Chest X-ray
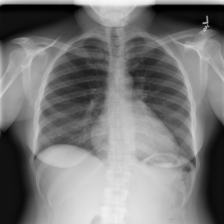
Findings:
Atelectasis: negative
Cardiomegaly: negative
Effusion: negative
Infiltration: negative
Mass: negative
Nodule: negative
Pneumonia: negative
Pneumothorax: negative
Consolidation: negative
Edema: negative
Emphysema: negative
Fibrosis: negative
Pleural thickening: negative
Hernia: negative